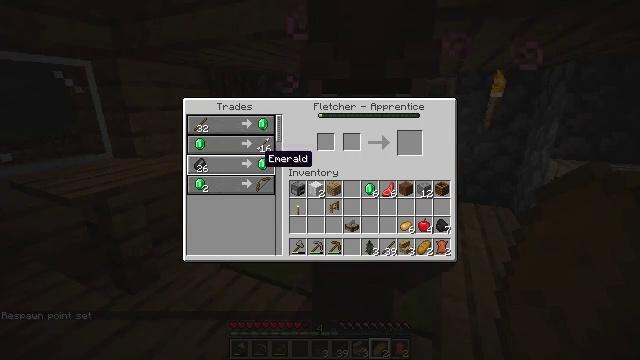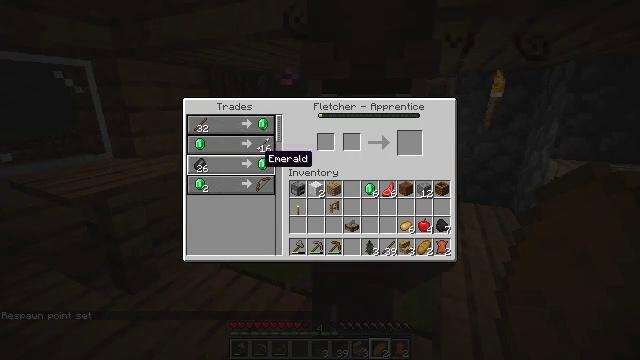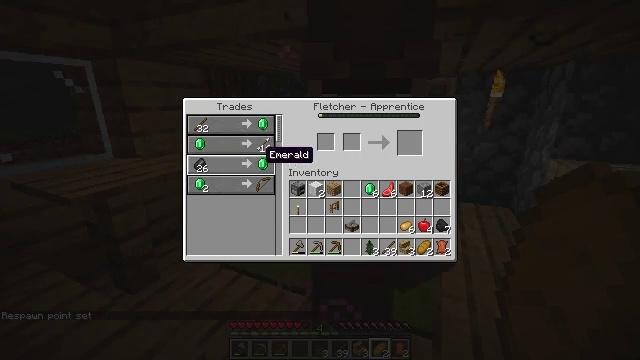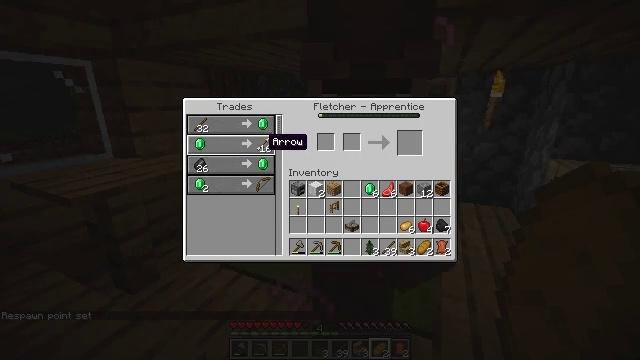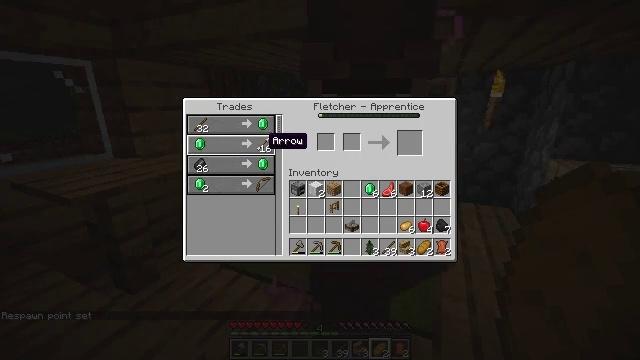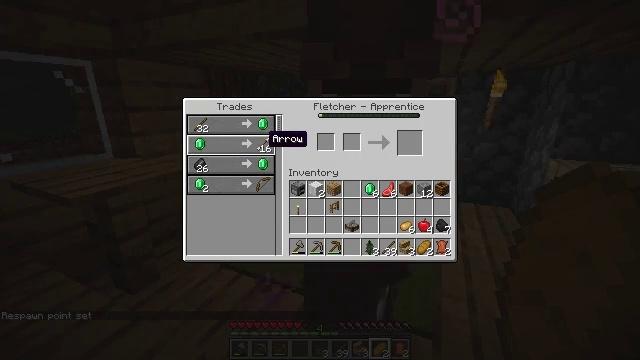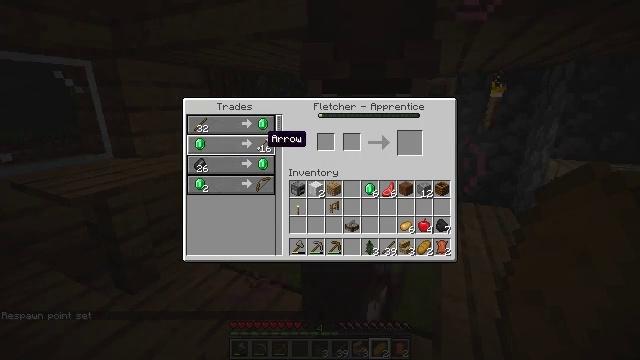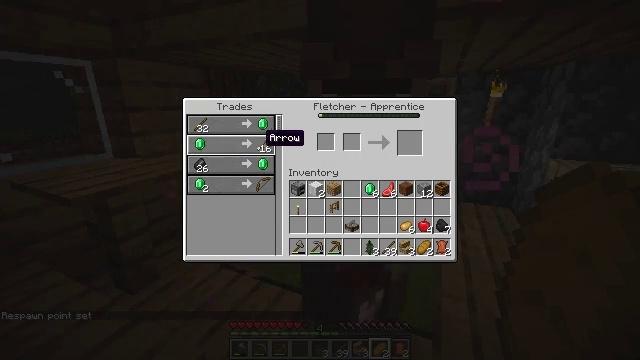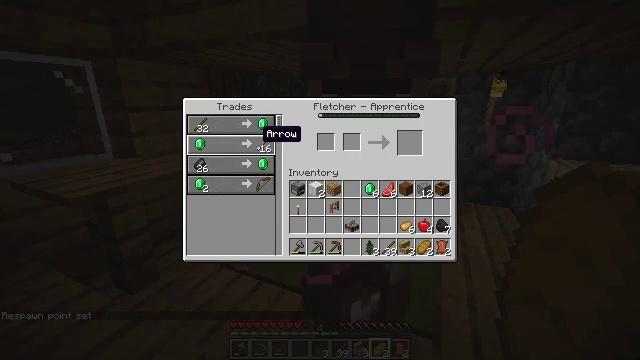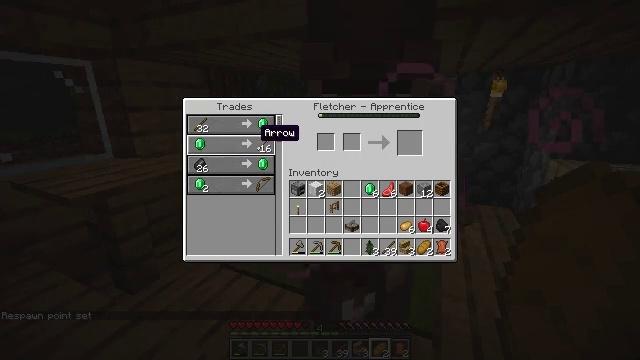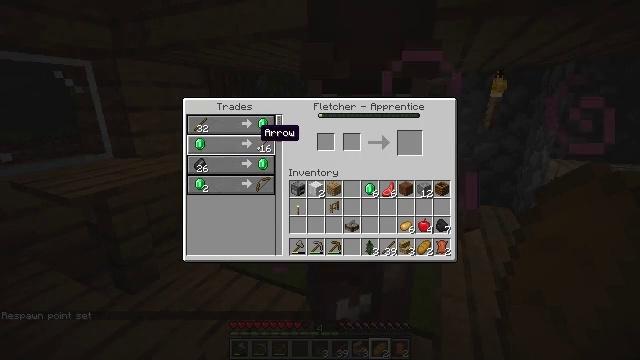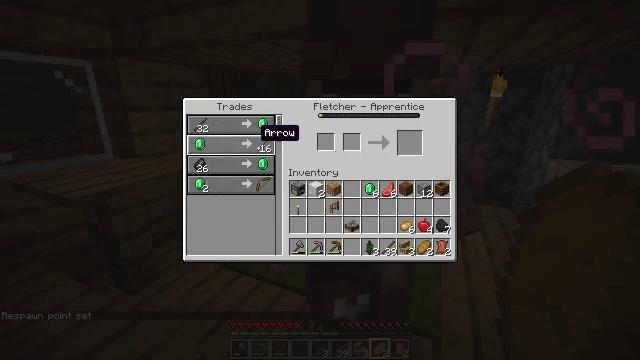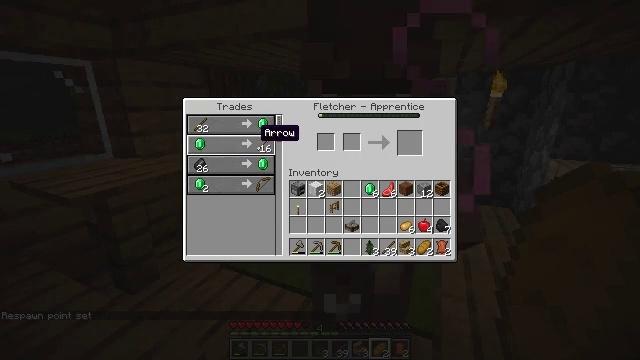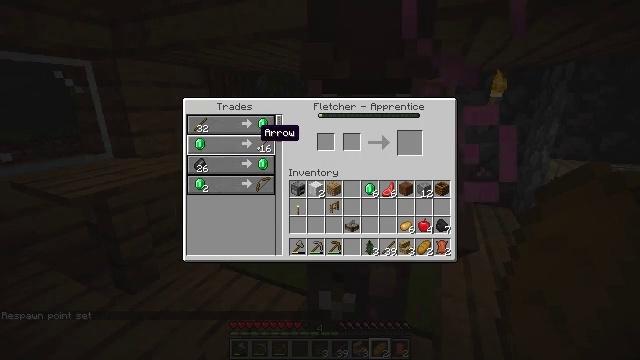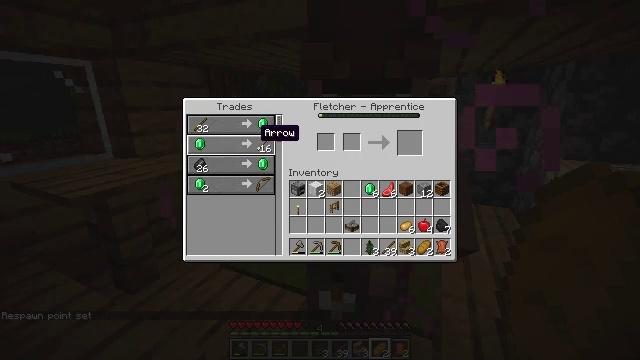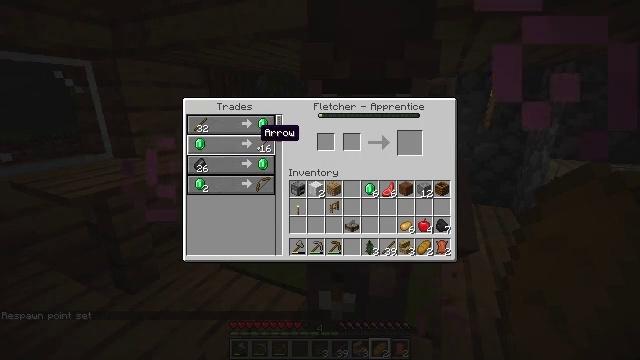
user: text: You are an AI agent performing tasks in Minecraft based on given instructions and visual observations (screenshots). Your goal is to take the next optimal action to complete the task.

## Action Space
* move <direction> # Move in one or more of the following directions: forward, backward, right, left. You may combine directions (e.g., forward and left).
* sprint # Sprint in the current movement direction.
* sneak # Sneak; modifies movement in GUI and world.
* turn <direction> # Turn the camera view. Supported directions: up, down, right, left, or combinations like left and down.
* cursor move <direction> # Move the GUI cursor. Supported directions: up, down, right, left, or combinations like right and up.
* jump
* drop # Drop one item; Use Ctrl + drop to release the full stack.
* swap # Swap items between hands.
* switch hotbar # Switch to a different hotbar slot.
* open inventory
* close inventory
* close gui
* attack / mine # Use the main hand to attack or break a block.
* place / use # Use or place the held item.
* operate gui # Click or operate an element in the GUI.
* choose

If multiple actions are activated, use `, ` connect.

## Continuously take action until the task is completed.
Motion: motion action
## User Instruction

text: Create an arrow in the crafting menu.
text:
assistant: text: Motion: no_op
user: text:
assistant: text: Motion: no_op
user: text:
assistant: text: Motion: cursor move up
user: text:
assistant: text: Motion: no_op
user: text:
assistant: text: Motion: no_op
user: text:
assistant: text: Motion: no_op
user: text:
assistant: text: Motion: no_op
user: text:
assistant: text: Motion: no_op
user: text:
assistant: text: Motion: no_op
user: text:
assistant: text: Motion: no_op
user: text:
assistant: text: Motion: no_op
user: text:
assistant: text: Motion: no_op
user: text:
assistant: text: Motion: no_op
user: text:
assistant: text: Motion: no_op
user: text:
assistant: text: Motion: no_op
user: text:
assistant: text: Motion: no_op
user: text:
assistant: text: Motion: no_op
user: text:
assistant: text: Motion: no_op
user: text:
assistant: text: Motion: no_op
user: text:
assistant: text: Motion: no_op
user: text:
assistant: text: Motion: no_op
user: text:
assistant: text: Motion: no_op
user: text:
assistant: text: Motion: no_op
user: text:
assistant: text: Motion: no_op
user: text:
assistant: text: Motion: no_op
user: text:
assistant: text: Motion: operate gui
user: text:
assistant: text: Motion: operate gui
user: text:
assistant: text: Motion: operate gui
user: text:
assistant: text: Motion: no_op
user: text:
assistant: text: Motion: cursor move right